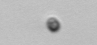
Label: nanoplankton_mix